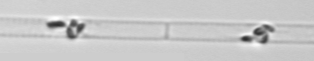
Label: Dactyliosolen_blavyanus